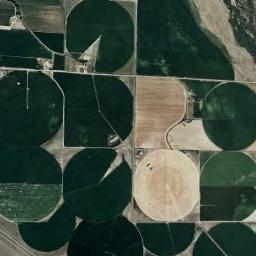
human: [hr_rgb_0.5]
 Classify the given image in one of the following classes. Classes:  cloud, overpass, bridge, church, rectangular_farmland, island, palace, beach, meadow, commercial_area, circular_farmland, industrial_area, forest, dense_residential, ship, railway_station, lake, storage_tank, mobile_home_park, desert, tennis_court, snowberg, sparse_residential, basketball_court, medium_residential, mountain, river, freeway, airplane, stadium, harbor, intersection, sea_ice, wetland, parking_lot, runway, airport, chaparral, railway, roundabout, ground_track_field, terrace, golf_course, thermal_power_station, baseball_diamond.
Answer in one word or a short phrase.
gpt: circular_farmland